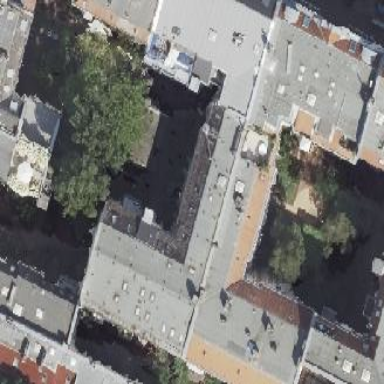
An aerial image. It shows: Saltbox-shaped roof distinguishes these apartments.